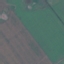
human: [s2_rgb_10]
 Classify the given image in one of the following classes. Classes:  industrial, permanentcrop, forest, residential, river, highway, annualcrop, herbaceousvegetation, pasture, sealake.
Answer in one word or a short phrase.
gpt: AnnualCrop